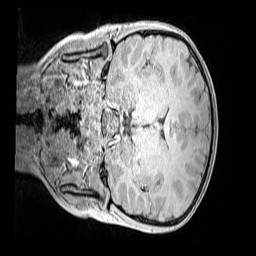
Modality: MP2RAGE
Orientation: coronal
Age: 10
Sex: male
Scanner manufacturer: siemens
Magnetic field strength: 3 T
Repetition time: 4 s
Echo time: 0.00299 s